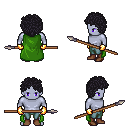
a pixel art fantasy rpg character, male body template, dark elf, purple skin, green cape, teal pants, raven curly afro hairstyle, gold gloves, brown shoes, spear, four views (front, back, left, right), 2x2 character sprite sheet, small pixel art, hard edges, no anti-aliasing